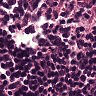
Metastatic tissue present: no